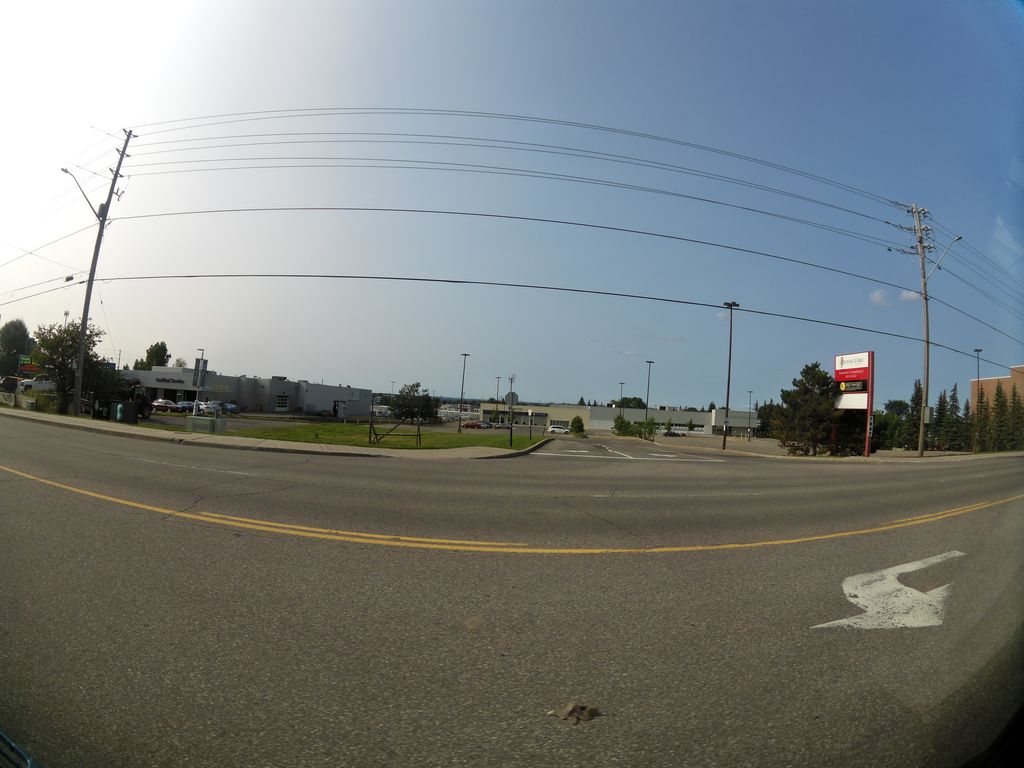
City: ottawa-gatineau